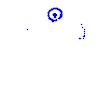
Particle: kaon